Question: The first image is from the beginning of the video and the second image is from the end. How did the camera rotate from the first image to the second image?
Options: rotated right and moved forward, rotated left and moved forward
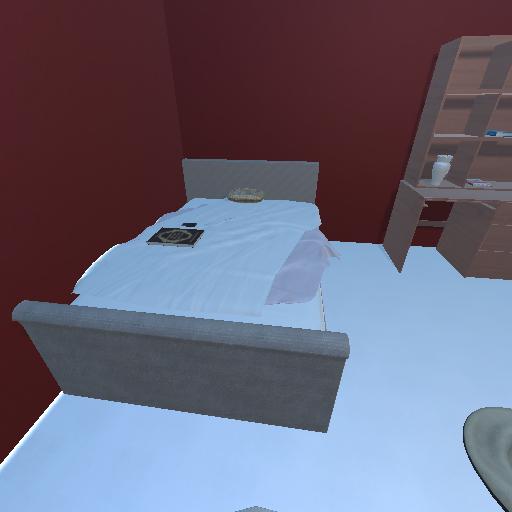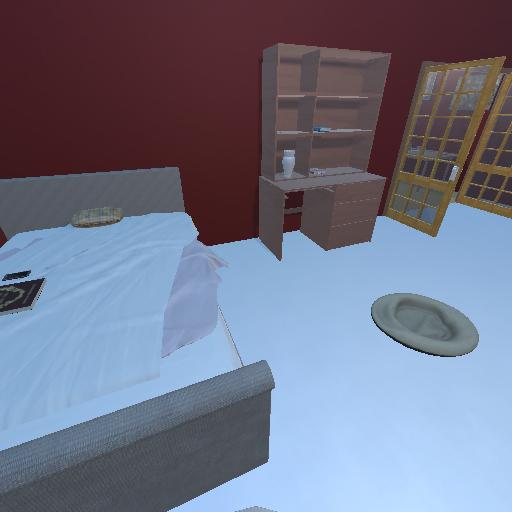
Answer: rotated right and moved forward